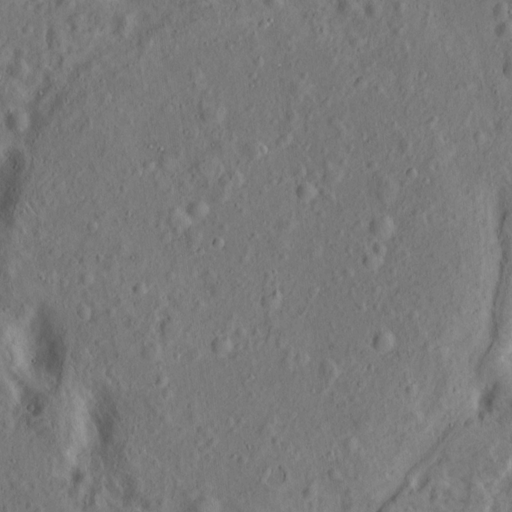
Classes present: Background, Cone